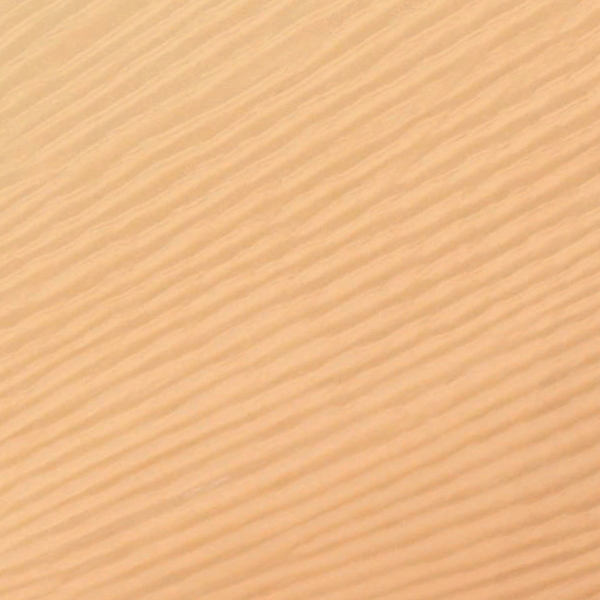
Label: Desert